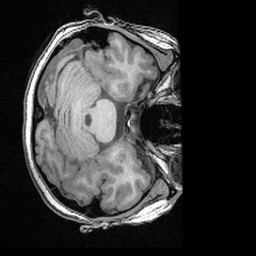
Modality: T1w
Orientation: axial
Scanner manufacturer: ge
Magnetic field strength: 3 T
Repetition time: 0.008572 s
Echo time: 0.003384 s